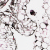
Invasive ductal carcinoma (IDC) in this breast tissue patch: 0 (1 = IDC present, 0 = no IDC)